Interaction volume radius: 10 \u00c5
Interaction volume height: 15 \u00c5
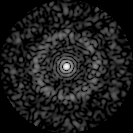
Disorder parameter: 0.8385